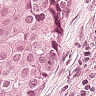
Metastatic tissue present: yes